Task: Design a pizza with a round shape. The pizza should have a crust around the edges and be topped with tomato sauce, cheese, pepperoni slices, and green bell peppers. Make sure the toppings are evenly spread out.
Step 644:
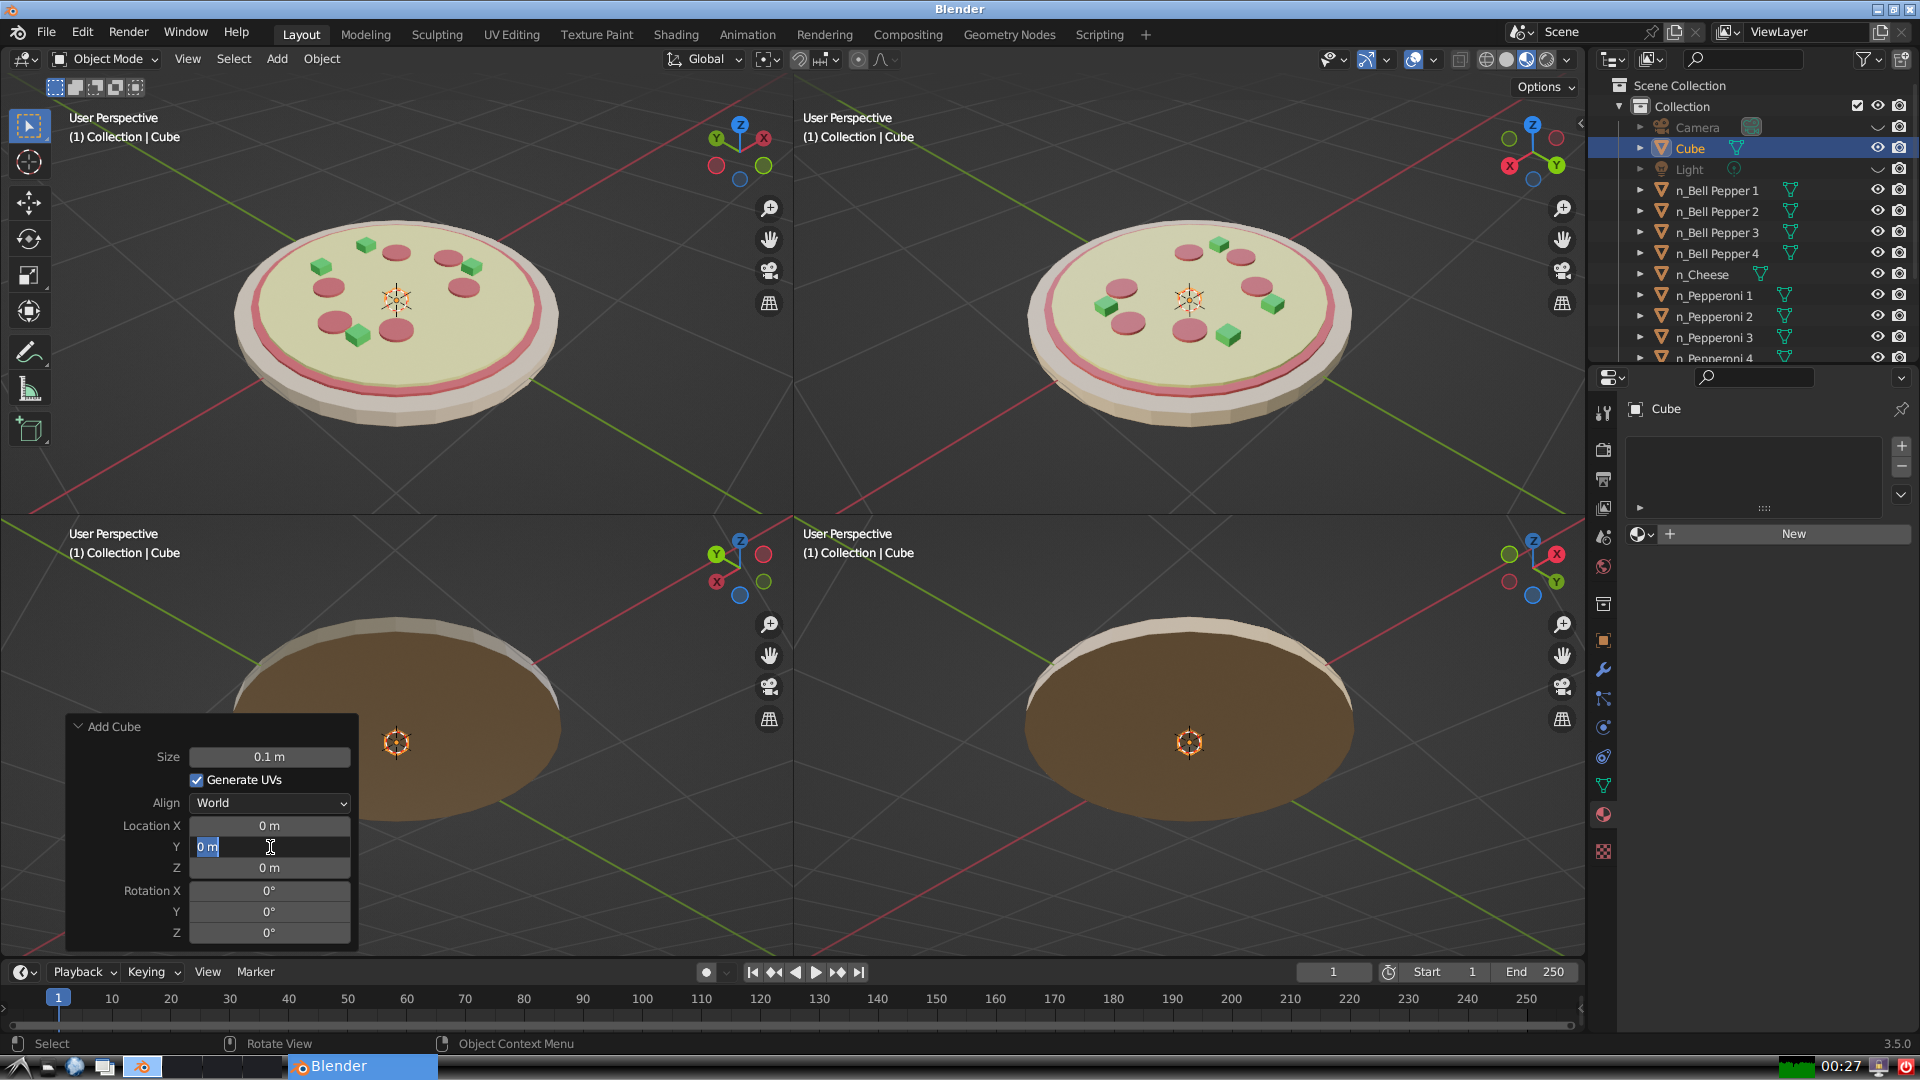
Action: input_text: 0.6